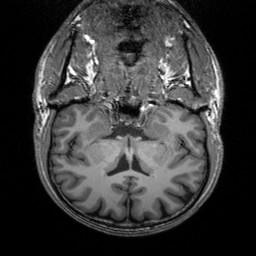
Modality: T1w
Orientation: sagittal